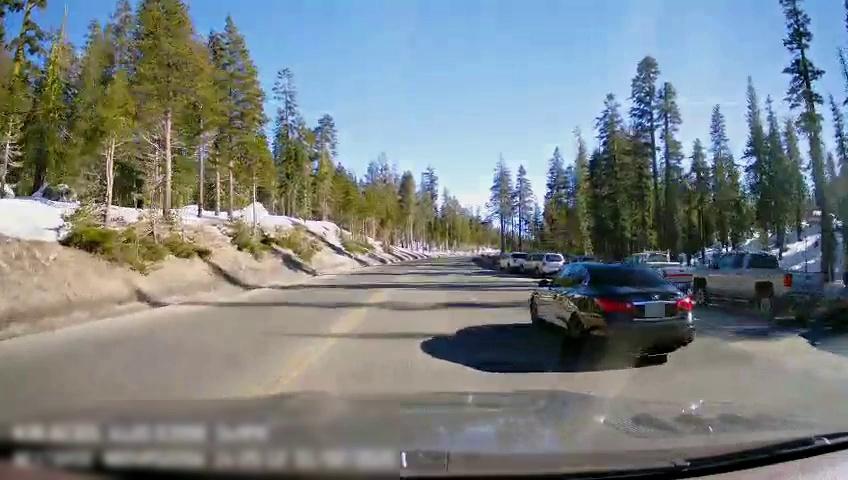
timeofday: Day
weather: Snowy
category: Drivable Space
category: Vehicles | Car
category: Vehicles | Truck
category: Vehicles | SUV
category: Vehicles | SUV